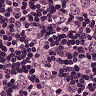
Metastatic tissue present: yes